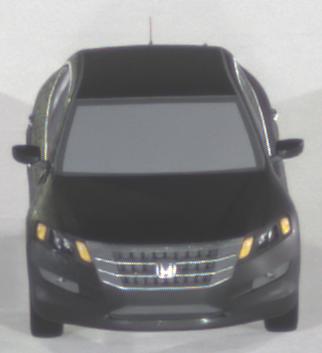
Make: Honda
Model: Crosstour
Detailed model: -
Model produced from: 2009
Model produced until: 2012
Doors: 4
Color: black
Road condition: dry road
Daytime: night
Contrast: high contrast